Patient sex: M
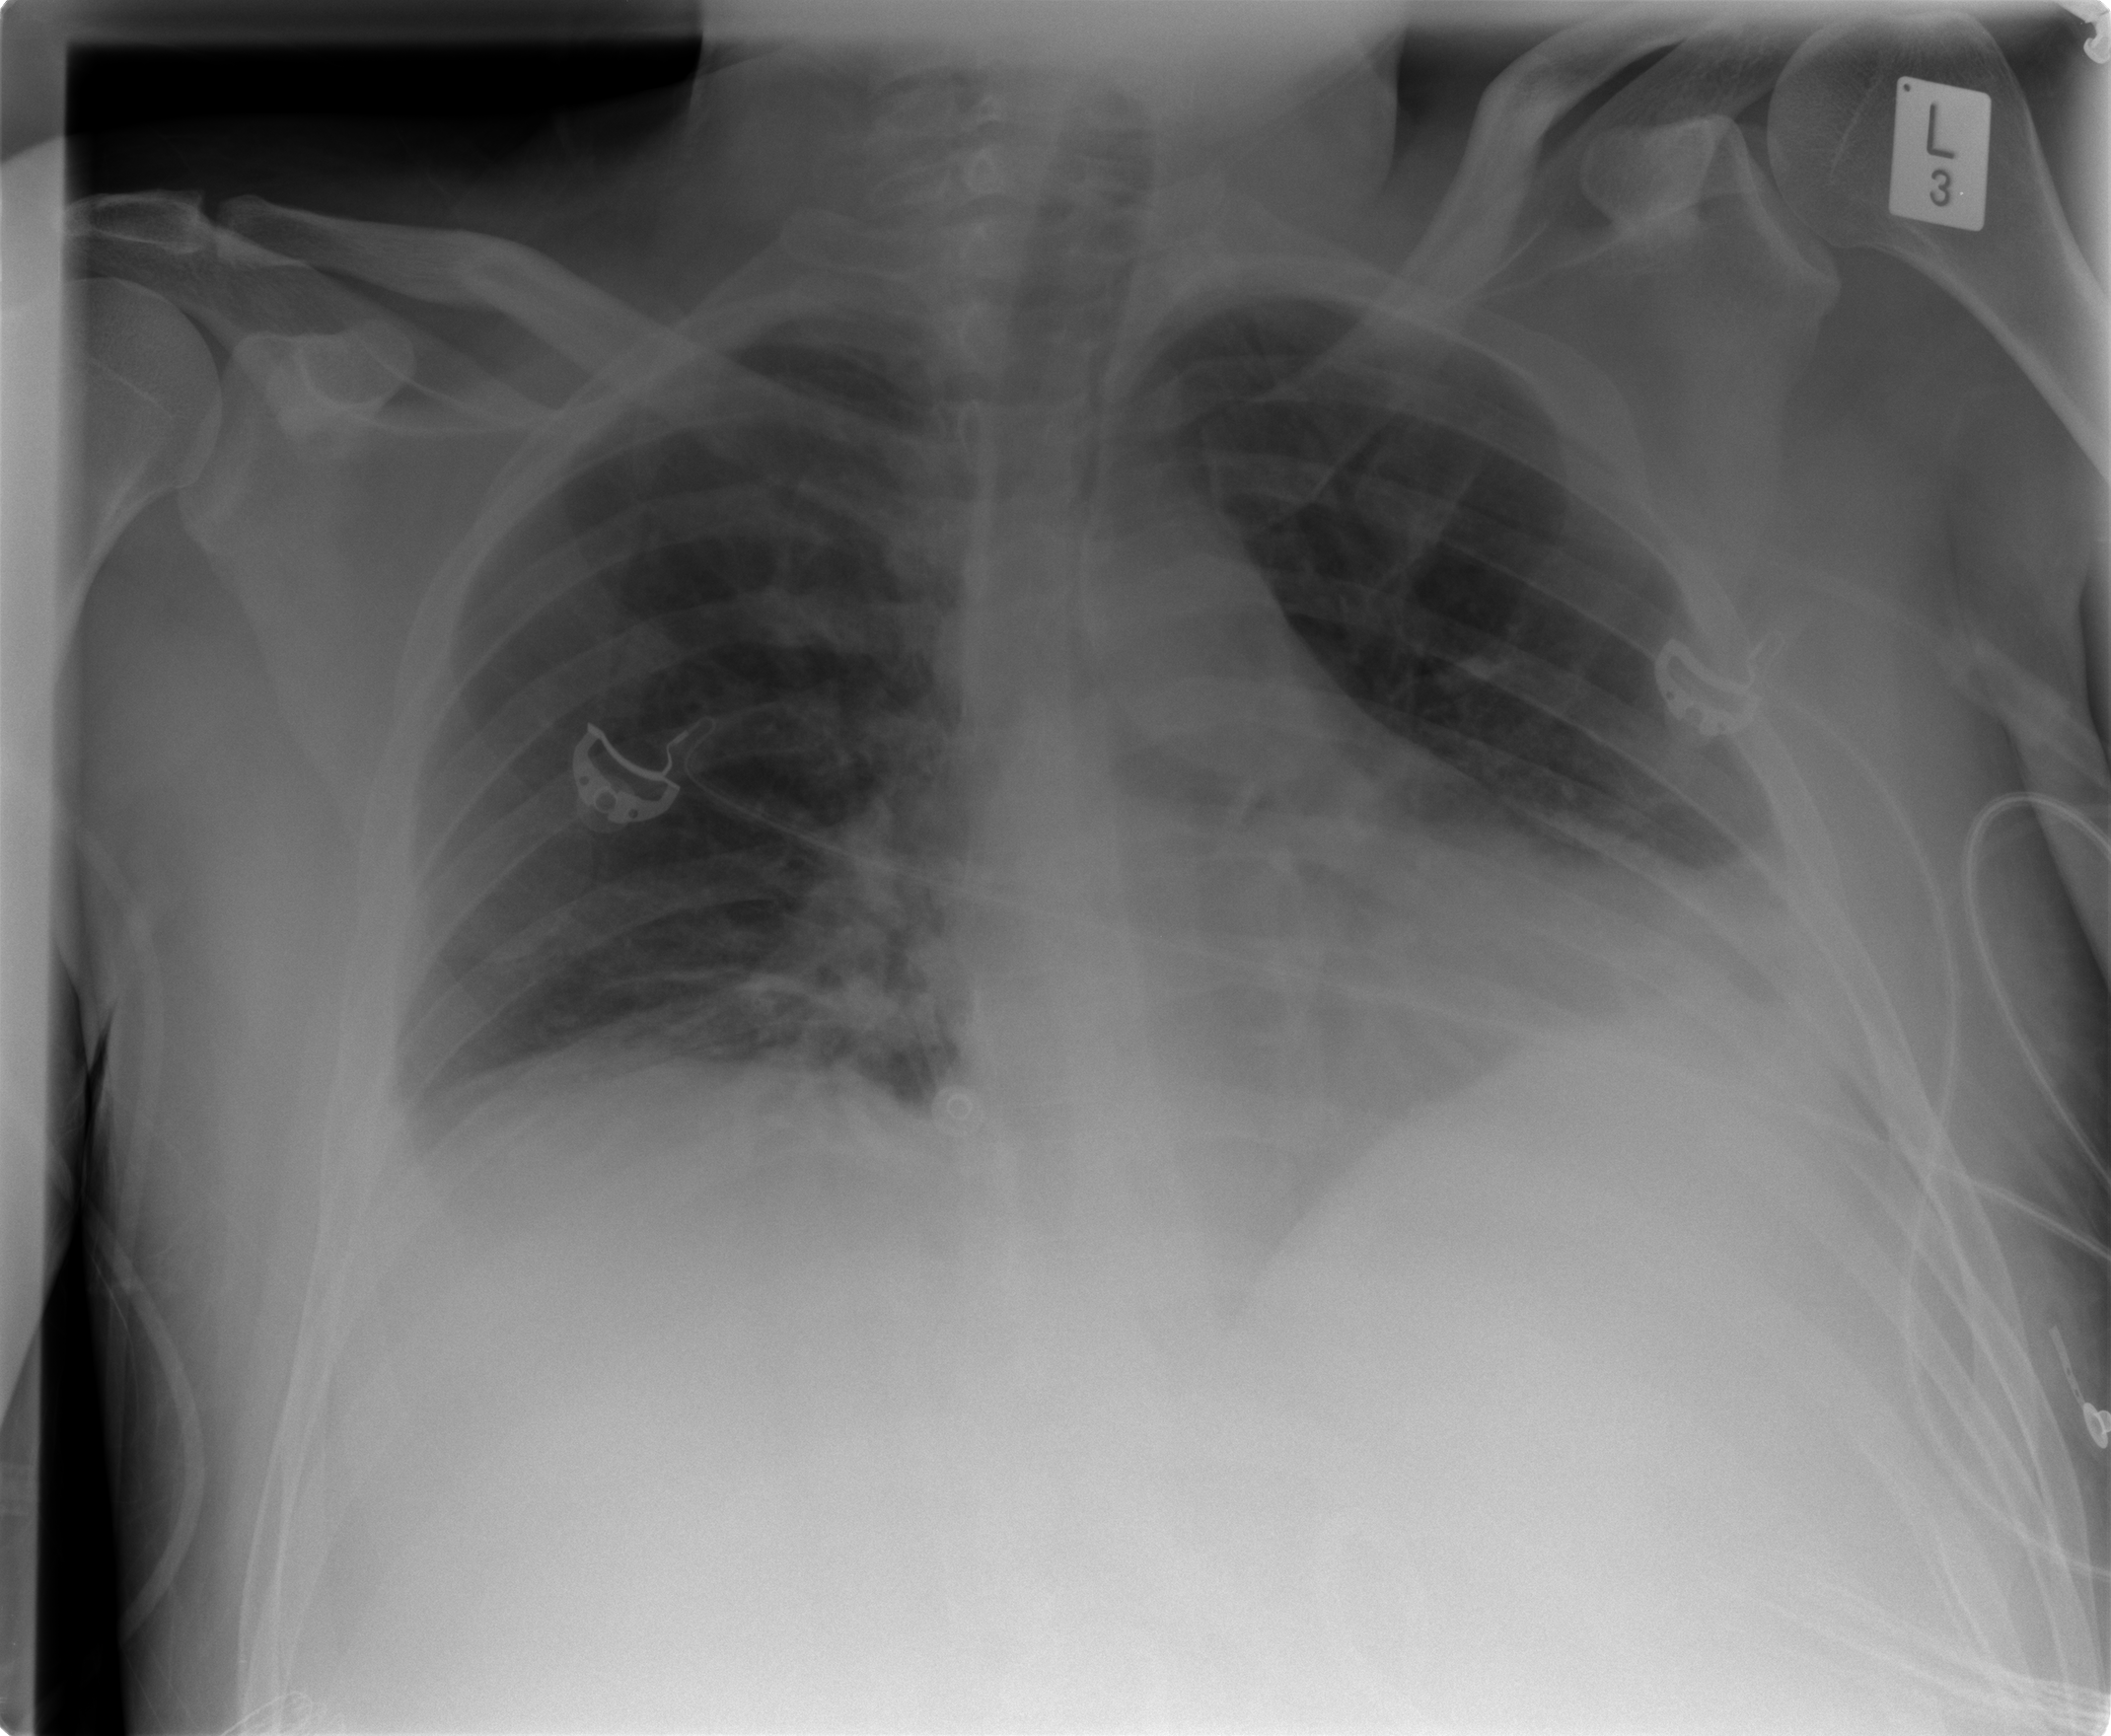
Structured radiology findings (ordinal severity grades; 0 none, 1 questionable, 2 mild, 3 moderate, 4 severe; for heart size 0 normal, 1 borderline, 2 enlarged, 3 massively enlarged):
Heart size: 2
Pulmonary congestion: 1
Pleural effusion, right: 2
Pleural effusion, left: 2
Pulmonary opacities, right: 0
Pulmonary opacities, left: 0
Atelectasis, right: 2
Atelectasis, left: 3